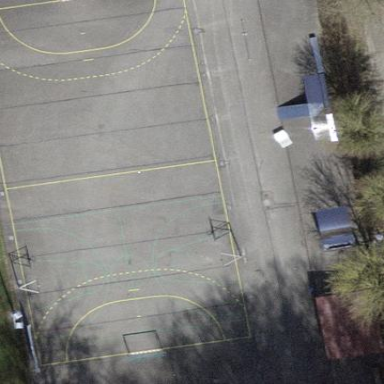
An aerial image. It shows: Multi-sport pitch for leisure activities.